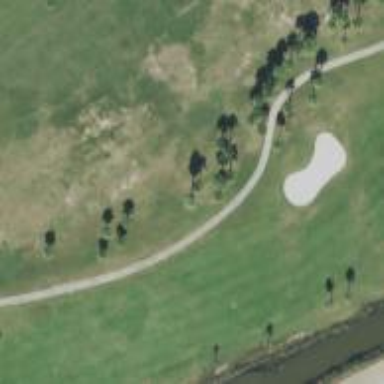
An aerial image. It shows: Path used for both walking and golf.